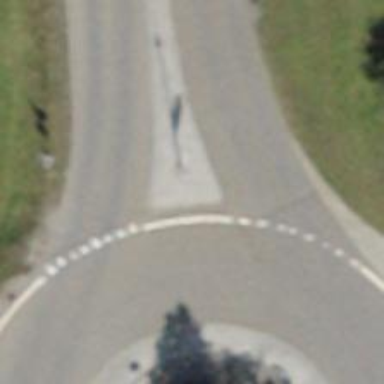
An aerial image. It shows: Road with "give way" sign.